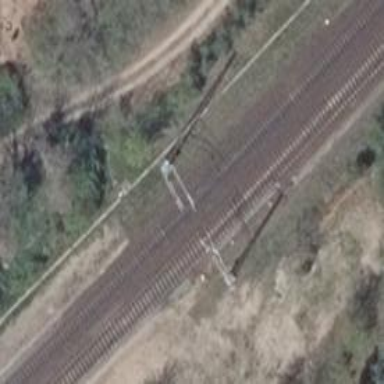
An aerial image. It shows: Railway switch with the turnout on the left side.